Field crop: tomato
Growth stage: 1
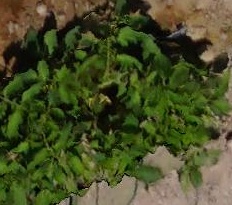
Species: tomato